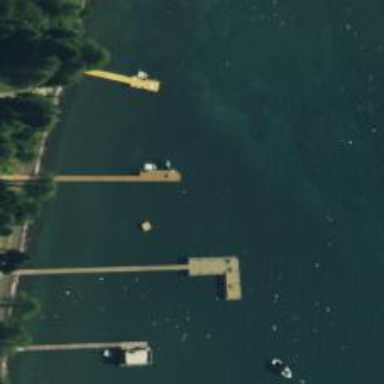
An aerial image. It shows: Man-made pier.